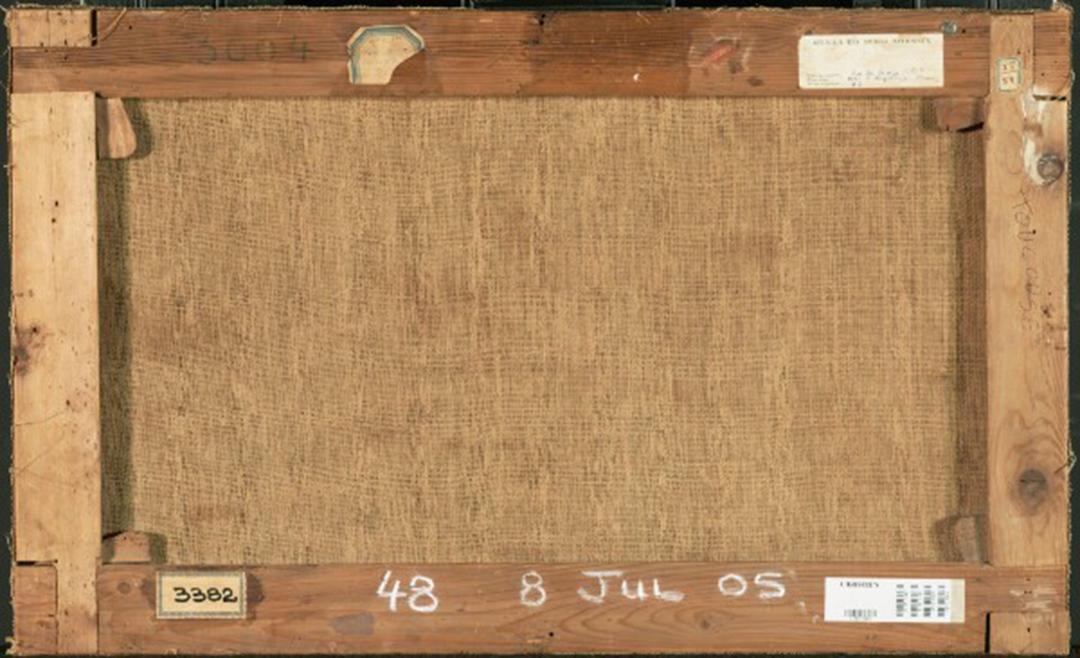
Titel: Grand Canal in Venice with Palazzo Bembo
Künstler: Francesco Guardi
Standort: Los Angeles
Institution: The J. Paul Getty Museum
Schlagwörter: holz, kreide, schwarz, weiss, tuch, rahmen, schrift, hellbraun, querformat, white, black, datum, zahlen, buchstaben, leinwand, maserung, wood, frame, writing, nummer, letters, dokumentation, back, etikett, aufkleber, keil, cloth, chalk, canvas, alphabet, blank, gebrauchsspuren, holzmaßerung, date, strichcode, numbers, 3d, 48, number, documentation, label, sticker, landscape format, provenienz, abnutzungen, rechteckiger rahmen, provenance, rectangular frame, stretched frame, provenienzforschung, beschädigter aufkleber, photo 3382, 8 juli 05, barcode, signs of wear, provenance research, damaged sticker, wood dimension, 3382, 8 july 05, traces of use, jul